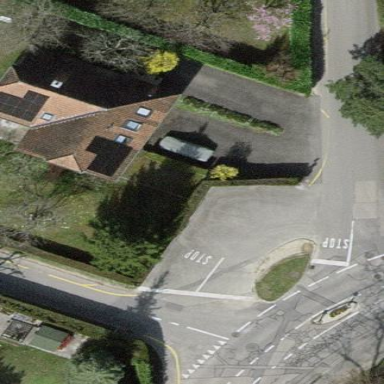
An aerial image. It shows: Simple and straightforward house.